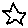
Label: star